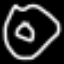
Label: donut